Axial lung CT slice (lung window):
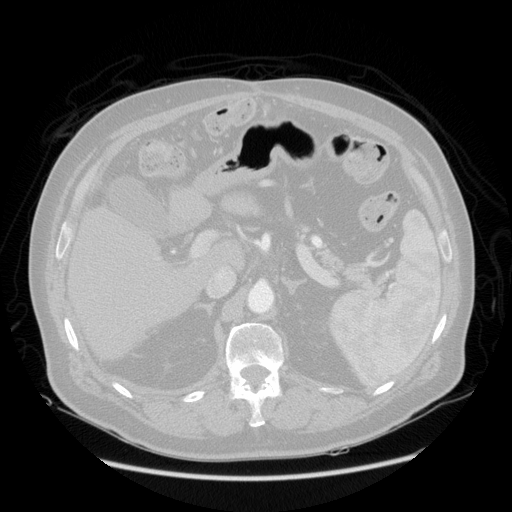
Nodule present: no